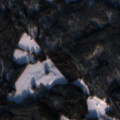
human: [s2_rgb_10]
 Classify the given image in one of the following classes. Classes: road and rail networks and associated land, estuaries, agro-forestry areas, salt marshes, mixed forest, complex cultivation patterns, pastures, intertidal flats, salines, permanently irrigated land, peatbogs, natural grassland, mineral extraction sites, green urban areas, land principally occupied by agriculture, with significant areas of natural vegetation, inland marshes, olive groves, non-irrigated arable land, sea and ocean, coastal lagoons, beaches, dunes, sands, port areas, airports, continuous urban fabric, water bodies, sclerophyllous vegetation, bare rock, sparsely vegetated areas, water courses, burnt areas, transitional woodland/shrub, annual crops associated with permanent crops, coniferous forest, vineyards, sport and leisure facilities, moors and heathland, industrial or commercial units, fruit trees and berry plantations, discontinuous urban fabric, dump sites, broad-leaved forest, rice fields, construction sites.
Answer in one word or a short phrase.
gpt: coniferous forest, mixed forest